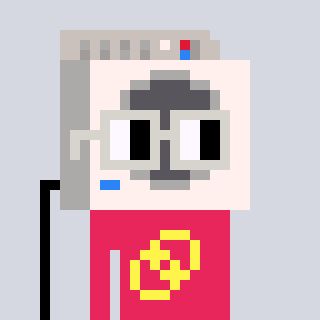
a pixel art character with square light gray glasses, a washing machine-shaped head and a redpinkish-colored body on a cool background